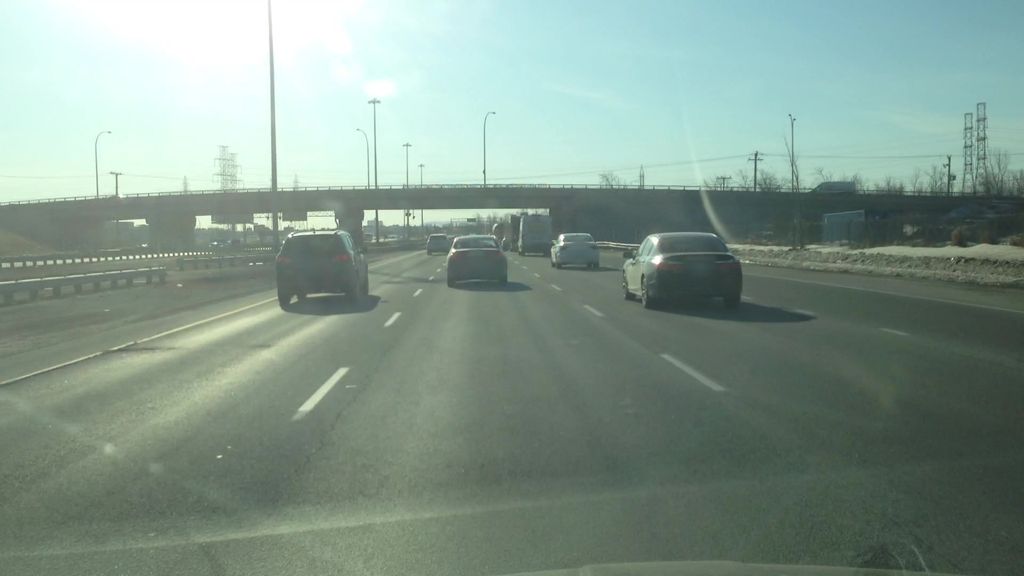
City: montreal